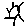
Label: sun